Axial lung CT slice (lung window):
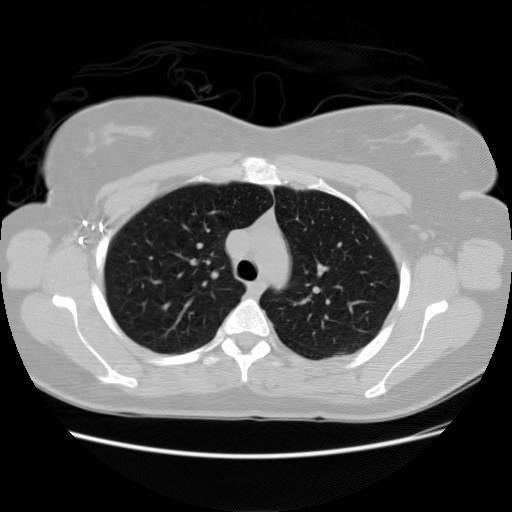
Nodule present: no